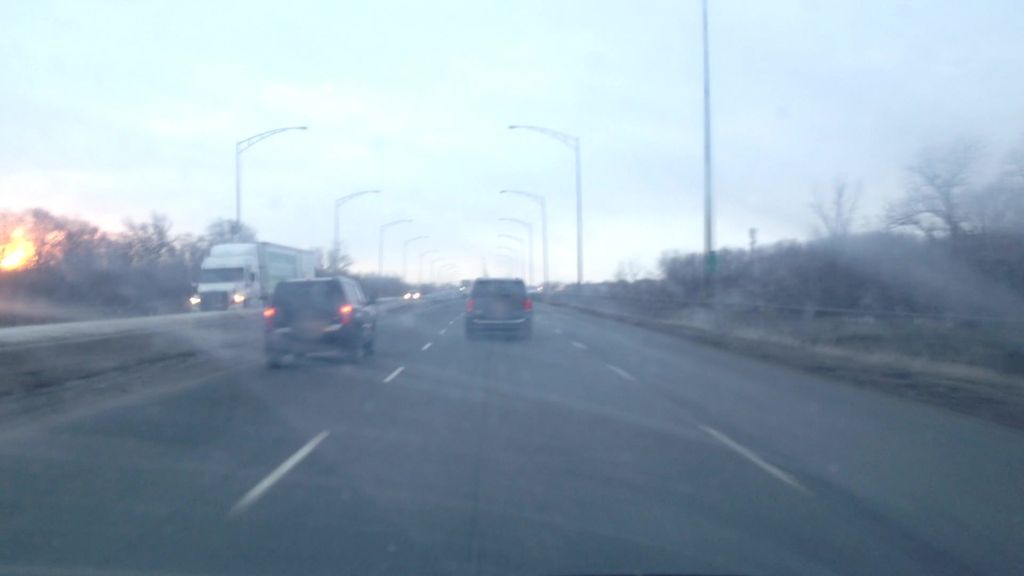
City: montreal